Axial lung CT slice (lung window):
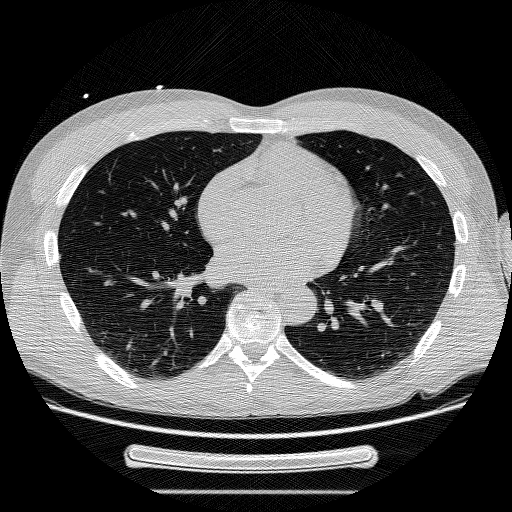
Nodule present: no